Question:
I have implemented ActionBar in my app and I have 3 tabs (Fragments) inside the actionbar.
I want to show options (light blue colored bar in screenshot) with some buttons at the bottom of the screen.
Can someone guide me about how to implement this?
Thanks
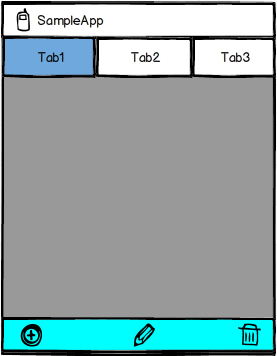
Answer: to display the actionbar menu items at the bottom add to the activity element in the manifest file this attribute
'''
android:uiOptions="splitActionBarWhenNarrow"
'''
example:
'''
<activity
android:name=".HomeScreen"
...
...
android:uiOptions="splitActionBarWhenNarrow">
'''